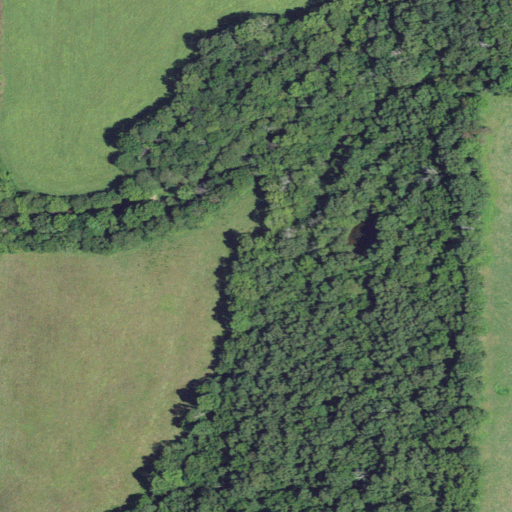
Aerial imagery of valley in Missouri named Watered Hollow containing deciduous forest, pasture, and mixed forest